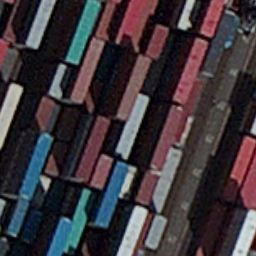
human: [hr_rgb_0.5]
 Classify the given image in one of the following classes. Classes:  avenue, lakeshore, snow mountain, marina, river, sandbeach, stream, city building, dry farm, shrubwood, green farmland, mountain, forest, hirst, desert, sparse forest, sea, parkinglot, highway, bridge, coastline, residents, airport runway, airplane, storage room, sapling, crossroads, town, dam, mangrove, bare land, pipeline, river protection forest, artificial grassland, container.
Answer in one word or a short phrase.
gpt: container